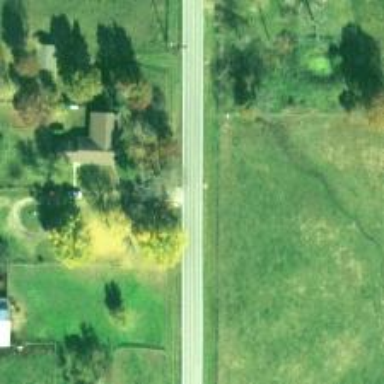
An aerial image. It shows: Secondary road.